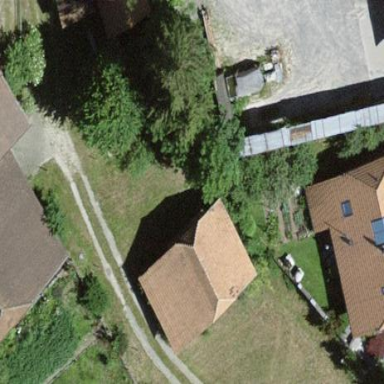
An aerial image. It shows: Rural barn.